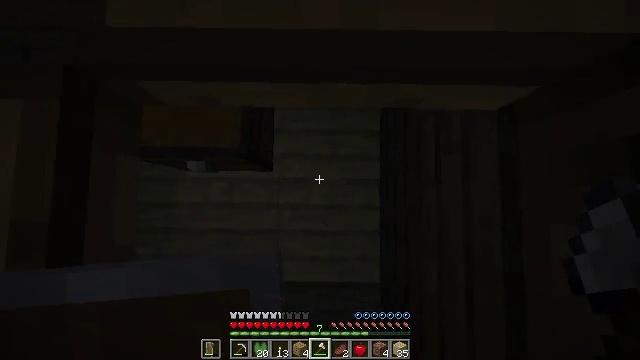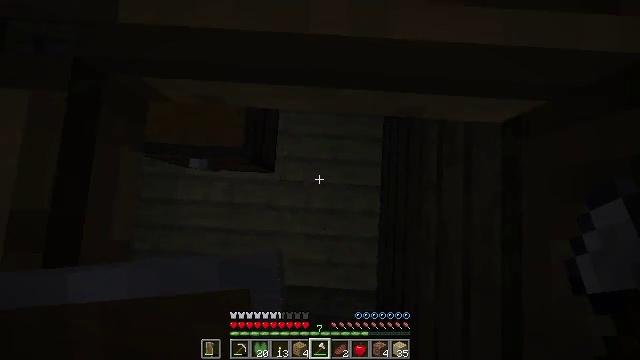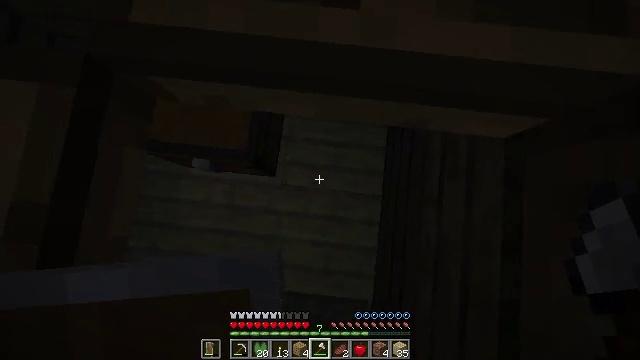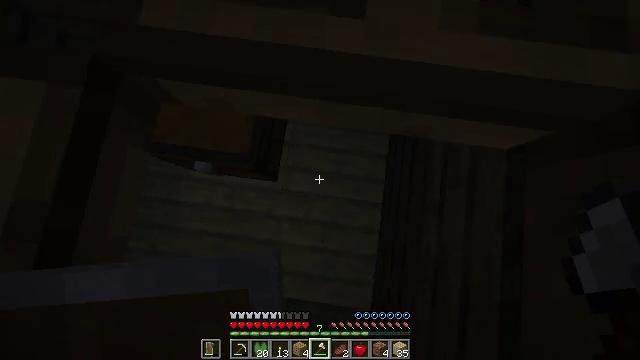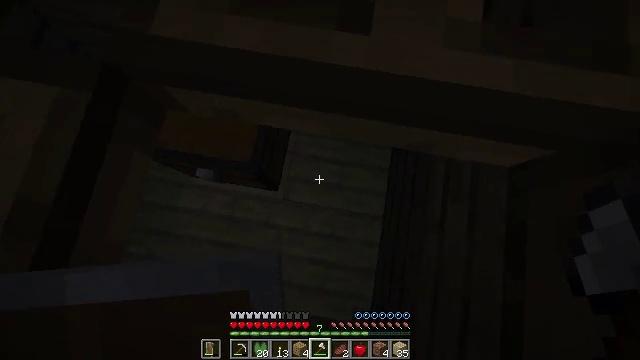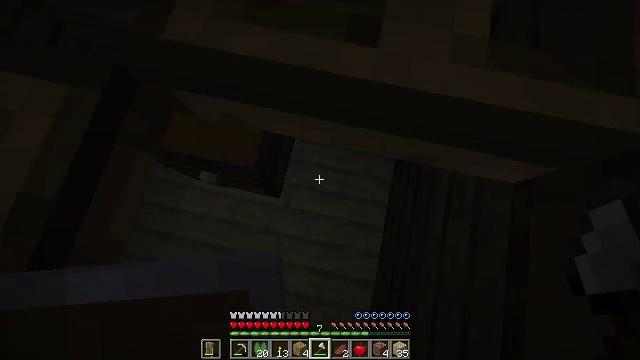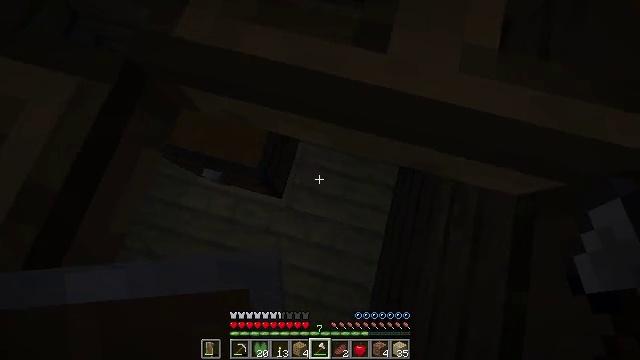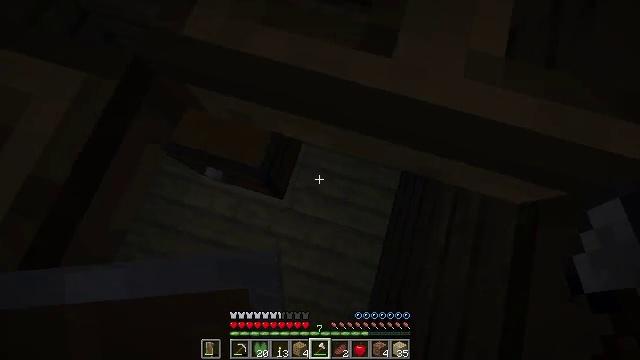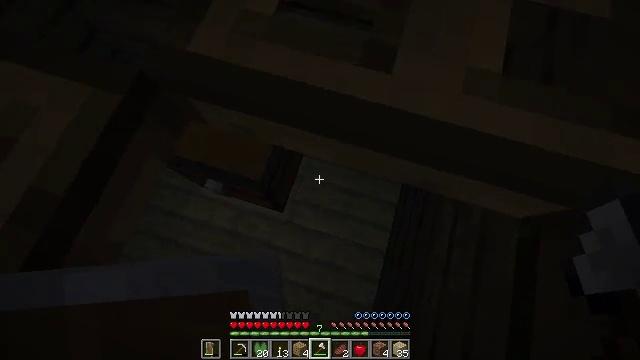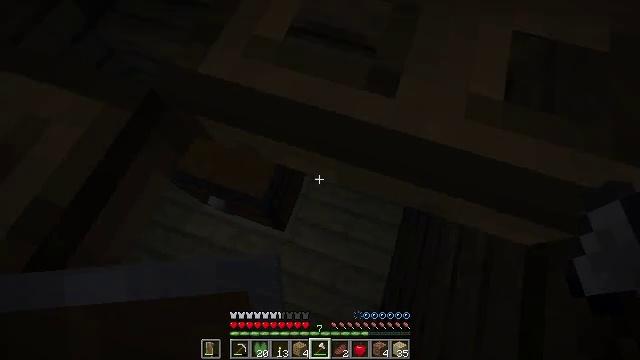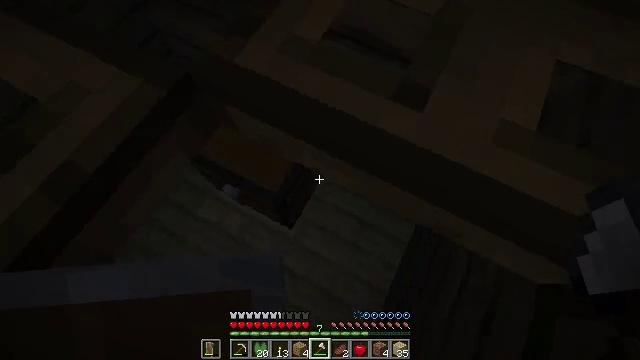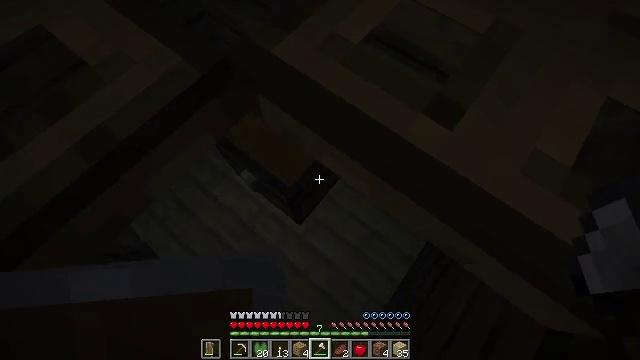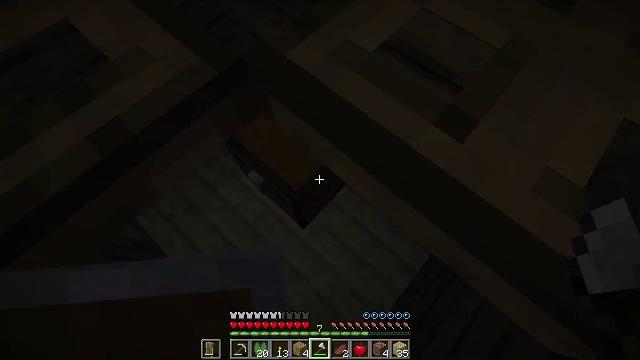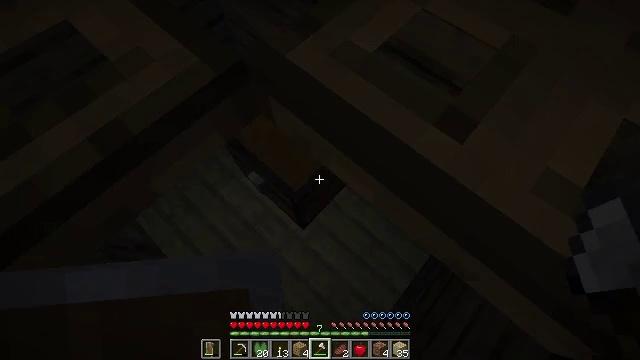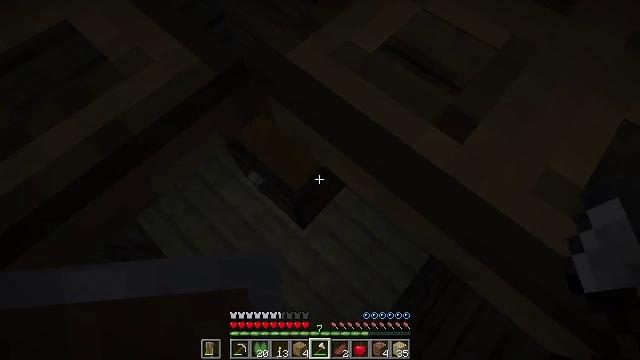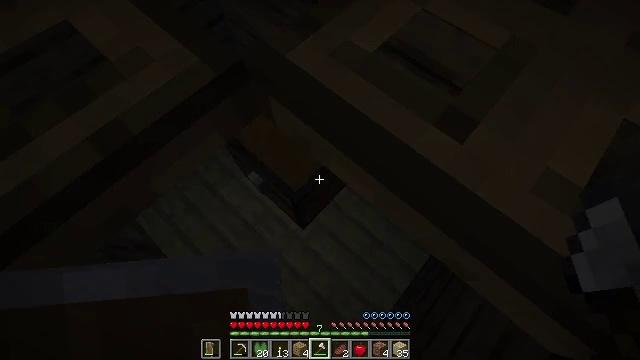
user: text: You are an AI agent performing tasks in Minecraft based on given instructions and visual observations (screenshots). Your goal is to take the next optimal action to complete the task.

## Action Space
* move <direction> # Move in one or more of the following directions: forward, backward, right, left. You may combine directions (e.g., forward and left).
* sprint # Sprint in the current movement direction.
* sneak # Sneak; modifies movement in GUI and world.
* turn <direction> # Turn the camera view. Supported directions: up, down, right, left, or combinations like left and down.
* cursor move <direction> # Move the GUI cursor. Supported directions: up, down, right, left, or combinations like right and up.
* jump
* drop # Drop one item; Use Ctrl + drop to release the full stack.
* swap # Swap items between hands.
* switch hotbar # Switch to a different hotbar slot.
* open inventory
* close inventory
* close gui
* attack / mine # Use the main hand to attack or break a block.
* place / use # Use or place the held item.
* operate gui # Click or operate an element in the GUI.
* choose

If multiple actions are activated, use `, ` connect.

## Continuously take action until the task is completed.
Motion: motion action
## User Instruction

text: Mine birch slab from a built structure.
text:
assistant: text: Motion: turn left
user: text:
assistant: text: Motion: turn left and up
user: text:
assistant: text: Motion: turn left and up
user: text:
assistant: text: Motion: turn left and up
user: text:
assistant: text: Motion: turn left and up
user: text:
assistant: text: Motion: turn left
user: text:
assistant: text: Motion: turn left
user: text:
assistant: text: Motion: turn up
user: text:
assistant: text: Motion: turn left and up
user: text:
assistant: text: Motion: turn left
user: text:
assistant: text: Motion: turn left
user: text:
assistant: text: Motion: turn left and up
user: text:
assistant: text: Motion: no_op
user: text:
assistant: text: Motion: no_op
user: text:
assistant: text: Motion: no_op
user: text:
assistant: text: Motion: no_op
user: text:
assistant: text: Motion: no_op
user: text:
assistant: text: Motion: use / place
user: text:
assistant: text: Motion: no_op
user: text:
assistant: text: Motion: no_op
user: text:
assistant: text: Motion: no_op
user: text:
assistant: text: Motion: no_op
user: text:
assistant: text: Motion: open gui
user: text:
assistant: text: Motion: no_op
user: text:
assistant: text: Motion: no_op
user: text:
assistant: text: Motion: no_op
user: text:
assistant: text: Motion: no_op
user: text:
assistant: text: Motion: no_op
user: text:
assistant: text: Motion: no_op
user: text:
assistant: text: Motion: no_op